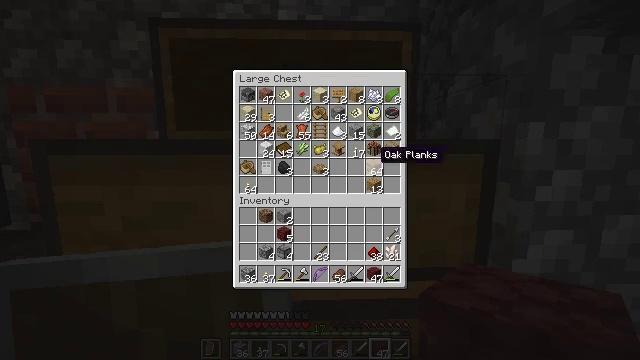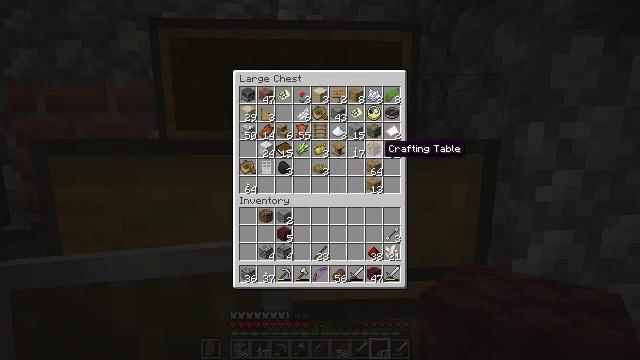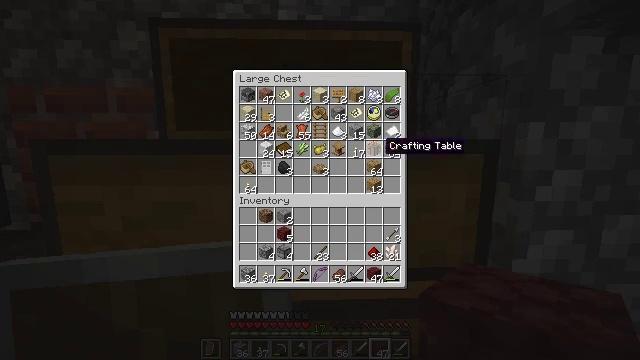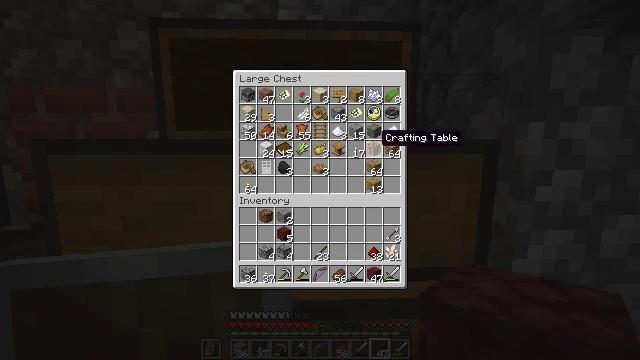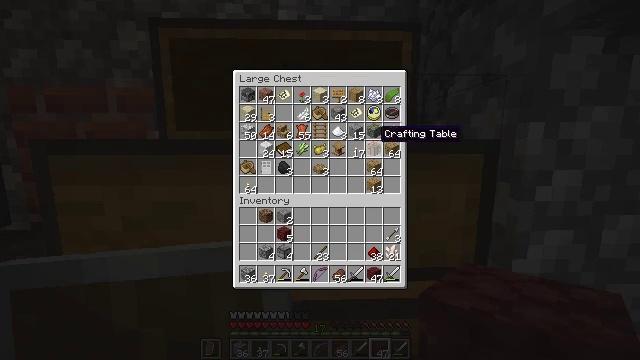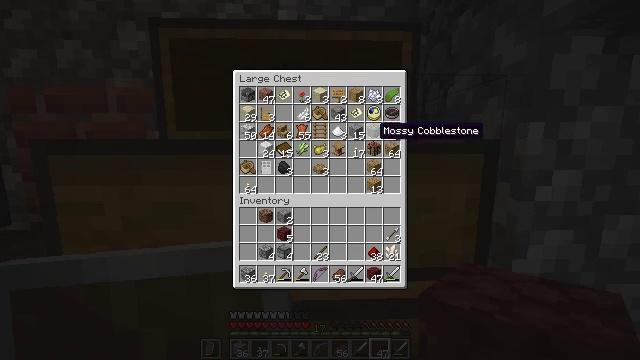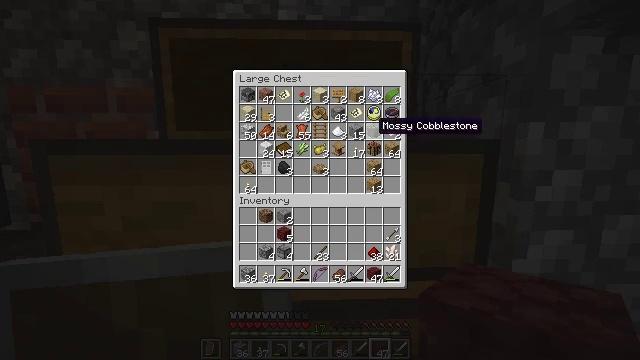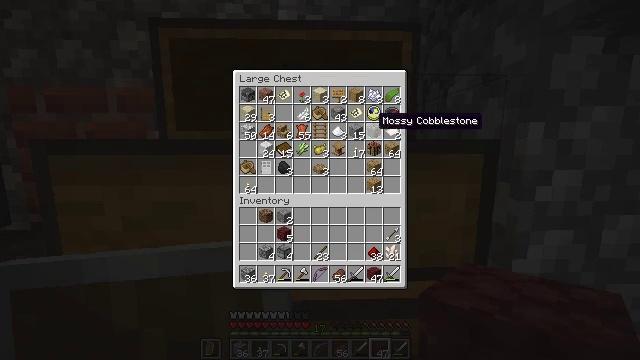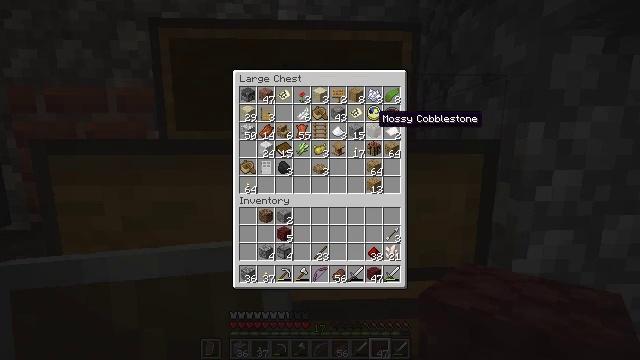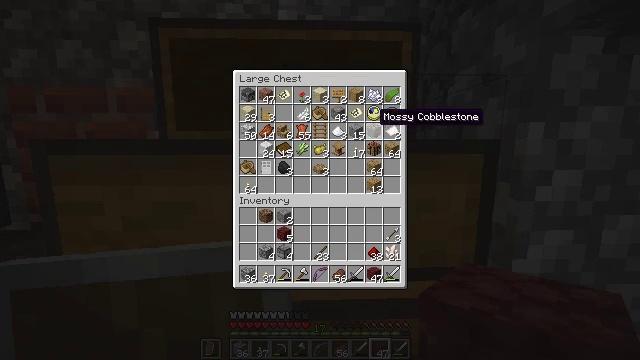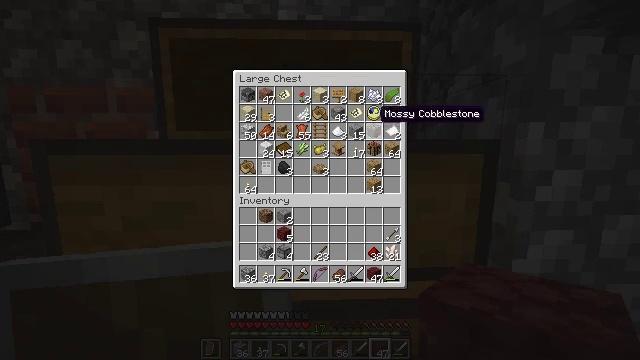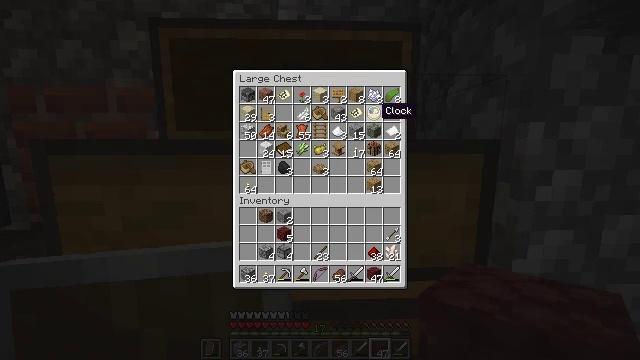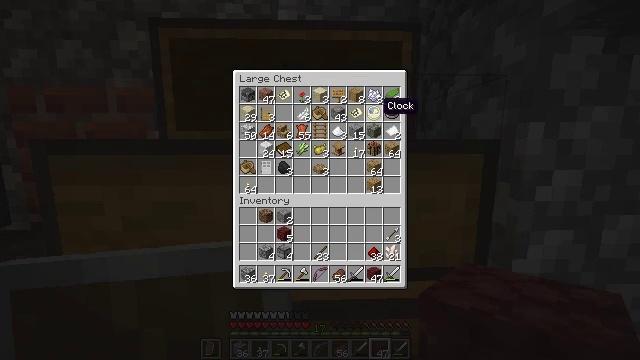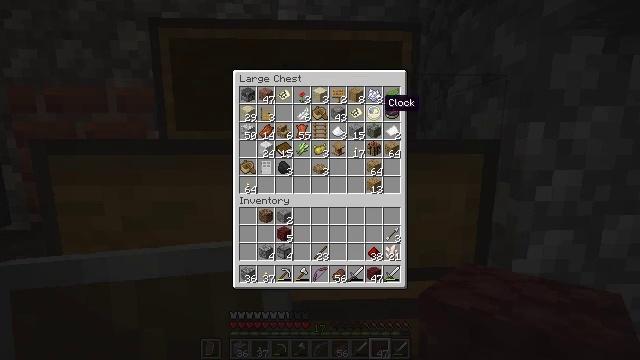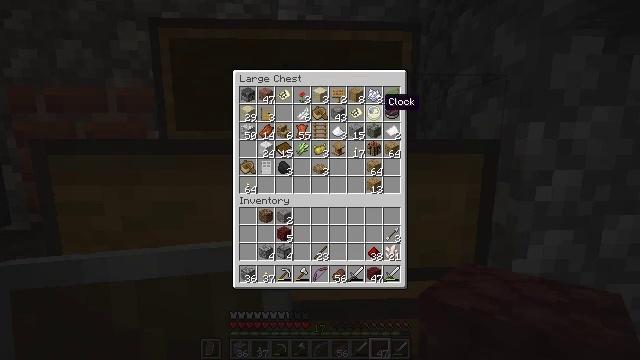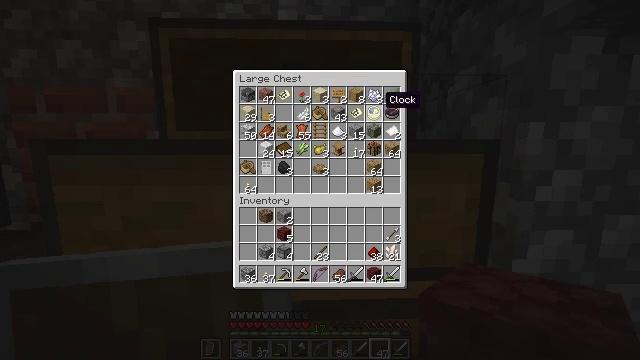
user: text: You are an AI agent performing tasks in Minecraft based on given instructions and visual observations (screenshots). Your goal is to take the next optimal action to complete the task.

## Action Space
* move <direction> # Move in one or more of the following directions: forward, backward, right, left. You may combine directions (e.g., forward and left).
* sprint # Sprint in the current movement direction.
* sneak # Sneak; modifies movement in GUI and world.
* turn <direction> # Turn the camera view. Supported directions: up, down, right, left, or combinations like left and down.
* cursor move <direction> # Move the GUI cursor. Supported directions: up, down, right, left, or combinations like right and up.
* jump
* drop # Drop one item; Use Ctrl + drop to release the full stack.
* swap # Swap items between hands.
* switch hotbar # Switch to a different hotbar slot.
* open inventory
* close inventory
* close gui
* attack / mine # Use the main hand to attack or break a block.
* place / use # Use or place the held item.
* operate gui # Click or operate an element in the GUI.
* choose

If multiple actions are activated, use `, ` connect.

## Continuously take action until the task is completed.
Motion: motion action
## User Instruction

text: Create a stone button in the crafting menu.
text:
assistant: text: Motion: no_op
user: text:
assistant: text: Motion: no_op
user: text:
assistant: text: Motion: turn up
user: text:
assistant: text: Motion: no_op
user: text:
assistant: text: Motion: no_op
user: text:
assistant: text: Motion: no_op
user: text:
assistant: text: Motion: no_op
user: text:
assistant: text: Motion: no_op
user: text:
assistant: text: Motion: no_op
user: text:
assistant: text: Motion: no_op
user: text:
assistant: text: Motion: no_op
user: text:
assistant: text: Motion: no_op
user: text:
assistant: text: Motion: no_op
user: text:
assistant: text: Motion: no_op
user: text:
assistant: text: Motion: no_op
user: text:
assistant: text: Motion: no_op
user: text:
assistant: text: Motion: no_op
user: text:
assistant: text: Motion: no_op
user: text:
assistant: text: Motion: no_op
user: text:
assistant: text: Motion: no_op
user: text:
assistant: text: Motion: no_op
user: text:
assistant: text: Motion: no_op
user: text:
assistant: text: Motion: no_op
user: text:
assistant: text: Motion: no_op
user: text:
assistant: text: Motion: no_op
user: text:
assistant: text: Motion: no_op
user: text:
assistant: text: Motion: no_op
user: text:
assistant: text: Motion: no_op
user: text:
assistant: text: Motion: no_op
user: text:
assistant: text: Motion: no_op